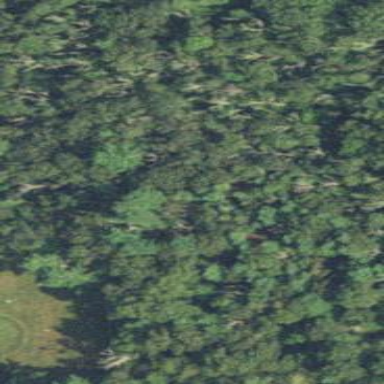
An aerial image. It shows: Mixed woodland with various types of leaves.